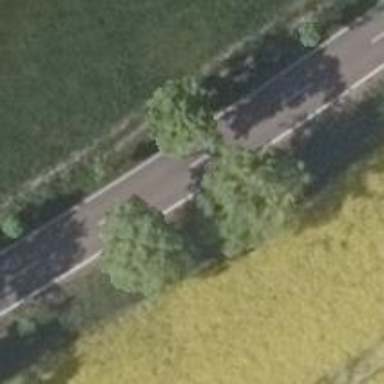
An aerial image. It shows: Row of deciduous broadleaved trees.